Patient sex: M
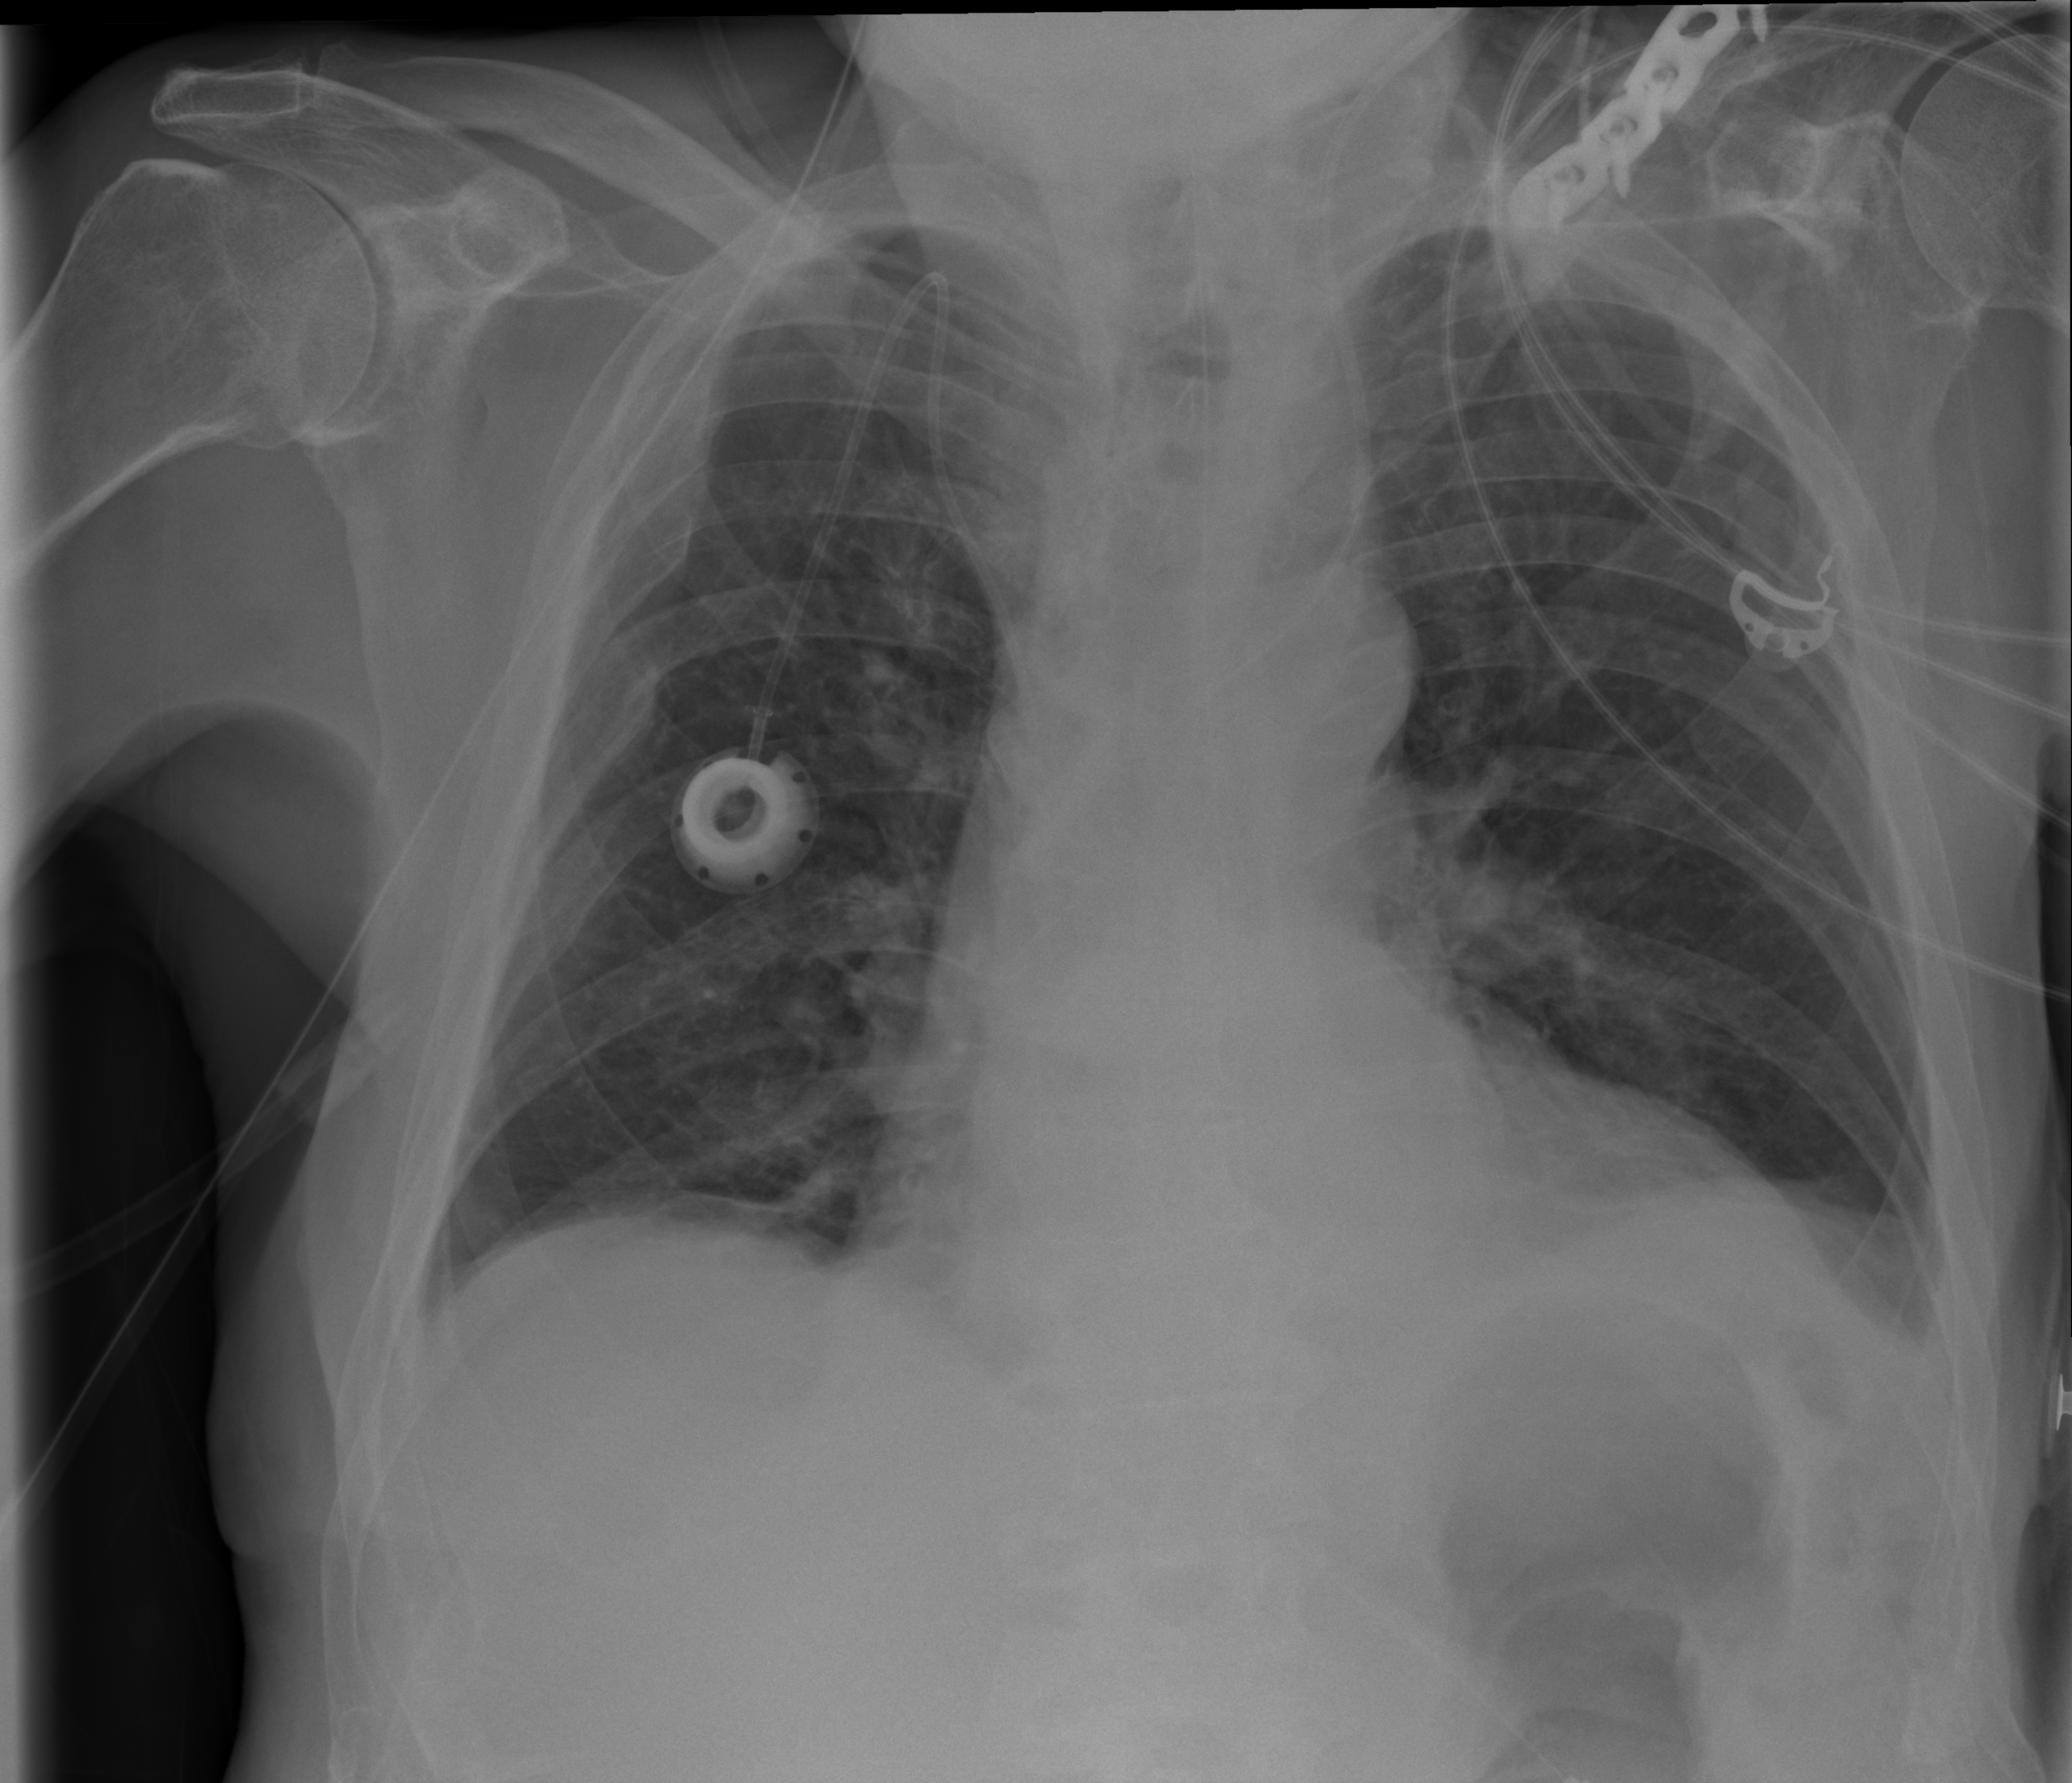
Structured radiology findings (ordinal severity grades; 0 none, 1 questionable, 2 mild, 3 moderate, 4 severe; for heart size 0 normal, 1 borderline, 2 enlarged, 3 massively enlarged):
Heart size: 2
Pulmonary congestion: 0
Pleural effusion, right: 1
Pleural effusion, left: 2
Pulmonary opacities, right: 0
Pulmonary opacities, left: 0
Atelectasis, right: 1
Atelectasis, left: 1